Question: I have the following code . The problem is that I am not succeeding in making the button size equal to the background image size. The size of the background image is 60x60 pixels. How should I code this?
'''
<tr>
<td><button style="width: 60px; height: 60px;"><img src="darkSquare.jpg" /></button></td>
<td><button style="width: 60px; height: 60px;"><img src="lightSquare.jpg" /></button></td>
<td><button><img src="darkSquare.jpg" /></button></td>
<td><button><img src="lightSquare.jpg" /></button></td>
<td><button><img src="darkSquare.jpg" /></button></td>
<td><button><img src="lightSquare.jpg" /></button></td>
<td><button><img src="darkSquare.jpg" /></button></td>
<td><button><img src="lightSquare.jpg" /></button></td>
</tr>
<tr>
<td><button><img src="darkSquare.jpg" /></button></td>
<td><button><img src="lightSquare.jpg" /></button></td>
<td><button><img src="darkSquare.jpg" /></button></td>
<td><button><img src="lightSquare.jpg" /></button></td>
<td><button><img src="darkSquare.jpg" /></button></td>
<td><button><img src="lightSquare.jpg" /></button></td>
<td><button><img src="darkSquare.jpg" /></button></td>
<td><button><img src="lightSquare.jpg" /></button></td>
</tr>
'''
I am getting the following output-

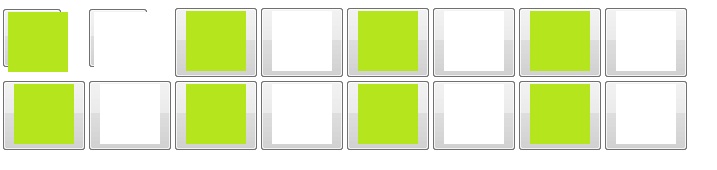
Answer: Try, in CSS,
'''
button {
background-image:url('www.example.com/image.jpg');
width:50px; /* or whatever */
height:30px; /* or whatever */
}
'''
That should do it, for all buttons.